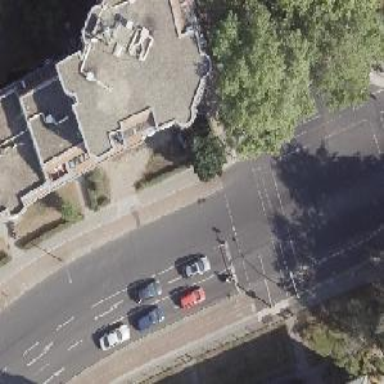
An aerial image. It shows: Crossing with traffic signals.